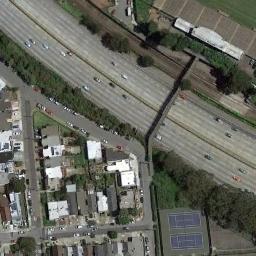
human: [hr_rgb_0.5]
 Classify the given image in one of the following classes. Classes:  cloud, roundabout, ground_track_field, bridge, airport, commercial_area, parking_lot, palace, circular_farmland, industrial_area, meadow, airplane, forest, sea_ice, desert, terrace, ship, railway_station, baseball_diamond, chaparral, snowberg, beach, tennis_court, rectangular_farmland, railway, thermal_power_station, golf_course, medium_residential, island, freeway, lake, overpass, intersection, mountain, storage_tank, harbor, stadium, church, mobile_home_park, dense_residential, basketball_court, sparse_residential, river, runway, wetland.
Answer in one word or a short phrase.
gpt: tennis_court